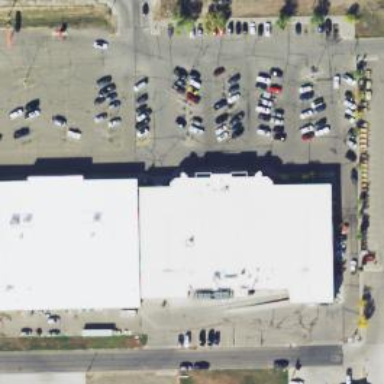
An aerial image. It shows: Supermarket.